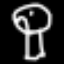
Label: mushroom